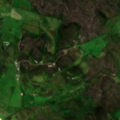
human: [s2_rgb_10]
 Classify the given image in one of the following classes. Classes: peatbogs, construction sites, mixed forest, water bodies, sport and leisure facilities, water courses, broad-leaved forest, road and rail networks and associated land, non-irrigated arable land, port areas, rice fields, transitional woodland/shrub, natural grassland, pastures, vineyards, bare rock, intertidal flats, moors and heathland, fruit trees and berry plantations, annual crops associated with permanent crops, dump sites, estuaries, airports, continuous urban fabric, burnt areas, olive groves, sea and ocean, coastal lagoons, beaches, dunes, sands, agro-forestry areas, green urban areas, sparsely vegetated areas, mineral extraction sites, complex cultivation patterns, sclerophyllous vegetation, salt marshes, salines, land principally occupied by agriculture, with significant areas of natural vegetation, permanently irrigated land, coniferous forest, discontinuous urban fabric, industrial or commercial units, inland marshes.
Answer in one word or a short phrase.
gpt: pastures, moors and heathland